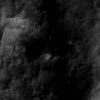
Atmospheric dust classification: not_dusty